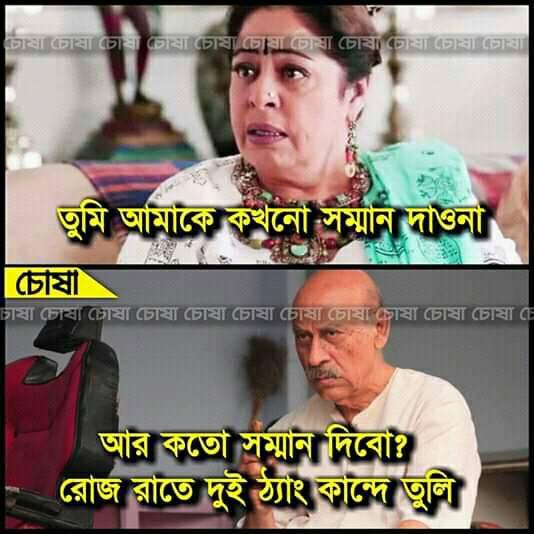
Caption: তুমি আমাকে কখনো সম্মান দাওনা   আর কতো সম্মান দিবো ?  রোজ রাতে দুই ঠ্যাং কান্দে তুলি
Label: hate